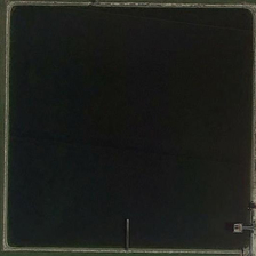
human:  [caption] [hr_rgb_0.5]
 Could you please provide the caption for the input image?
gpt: There is a square swimming pool on the lawn and some facilities near the bank.

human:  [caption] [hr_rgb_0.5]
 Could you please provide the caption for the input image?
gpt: The pond surrounded by Greenland is square.

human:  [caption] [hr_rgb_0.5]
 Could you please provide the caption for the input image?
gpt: the pond surrounded by greenland is square.

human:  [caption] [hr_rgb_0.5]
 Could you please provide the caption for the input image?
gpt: Lawn is a square pool with several facilities near the bank.

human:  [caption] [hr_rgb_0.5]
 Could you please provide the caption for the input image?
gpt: in the lawn is a square swimming pool with some facilities near the bank.